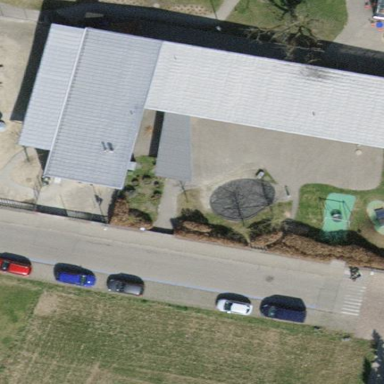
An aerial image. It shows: Kindergarten.